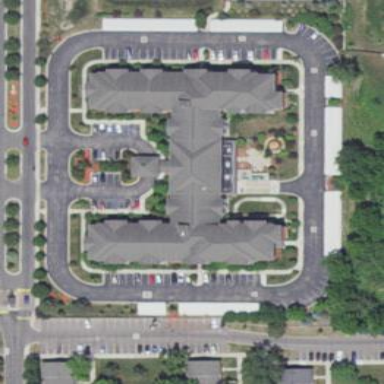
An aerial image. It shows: Building.